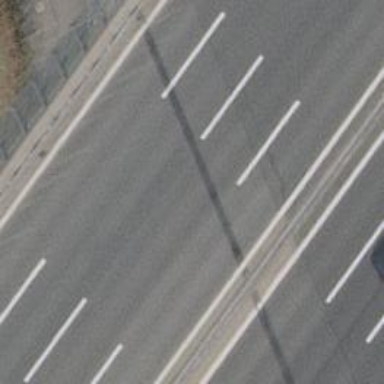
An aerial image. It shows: Asphalt motorway.